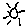
Label: sun